Here is a 2-D grayscale rendering of raw bearing vibration samples (signal-to-image). What is the most likely bearing condition (normal, inner_race, outer_race, ball)?
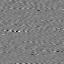
Answer: ball